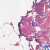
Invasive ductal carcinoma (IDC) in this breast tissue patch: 0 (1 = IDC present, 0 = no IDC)